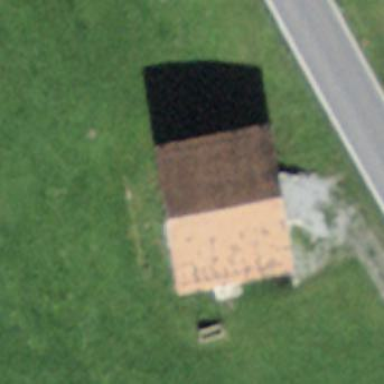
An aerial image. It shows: Barn.